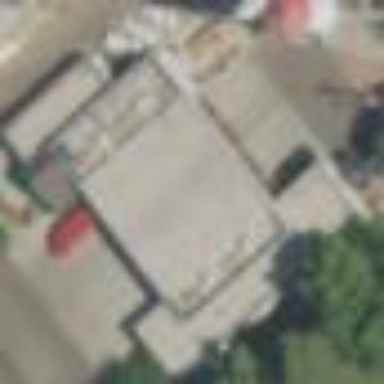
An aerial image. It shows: Fire station building.